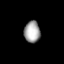
Tissue: lung
Cell type: Myeloid cells
Senescence score: 0.1962
Nuclear area (px): 340
Mean DAPI intensity: 162.726